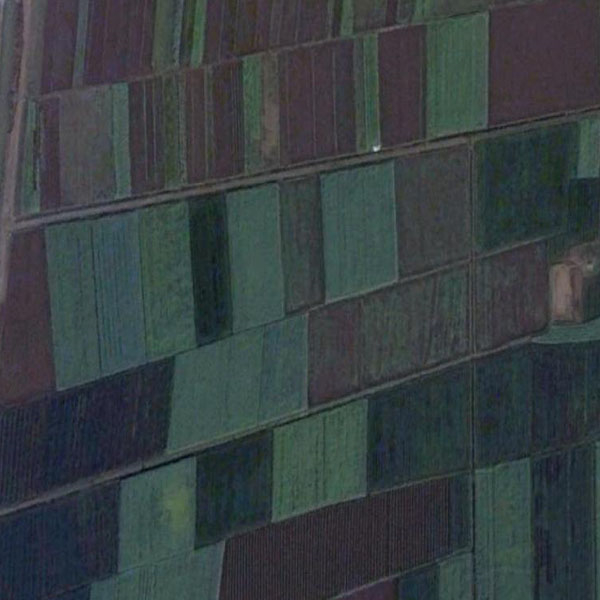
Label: Farmland